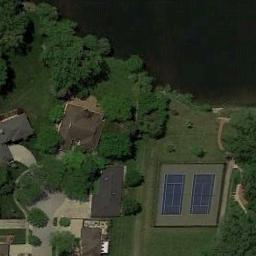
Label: tennis_court